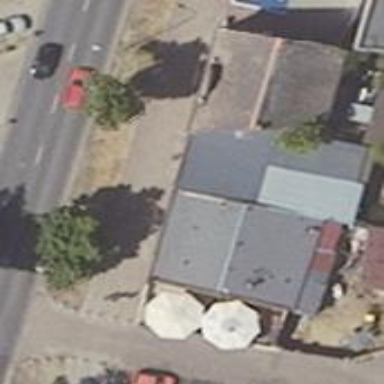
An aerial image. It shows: Bakery.